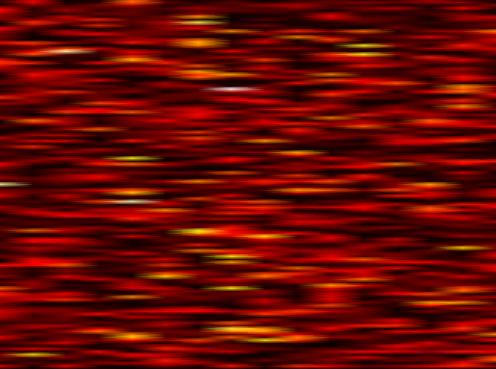
Label: FBMC